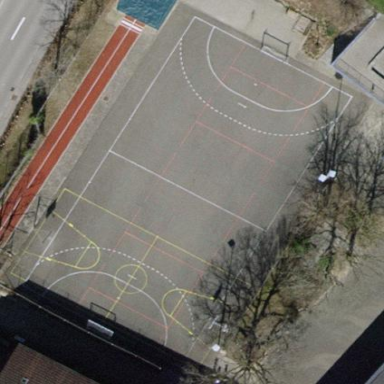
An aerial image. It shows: Sports pitch with asphalt surface for soccer and basketball.